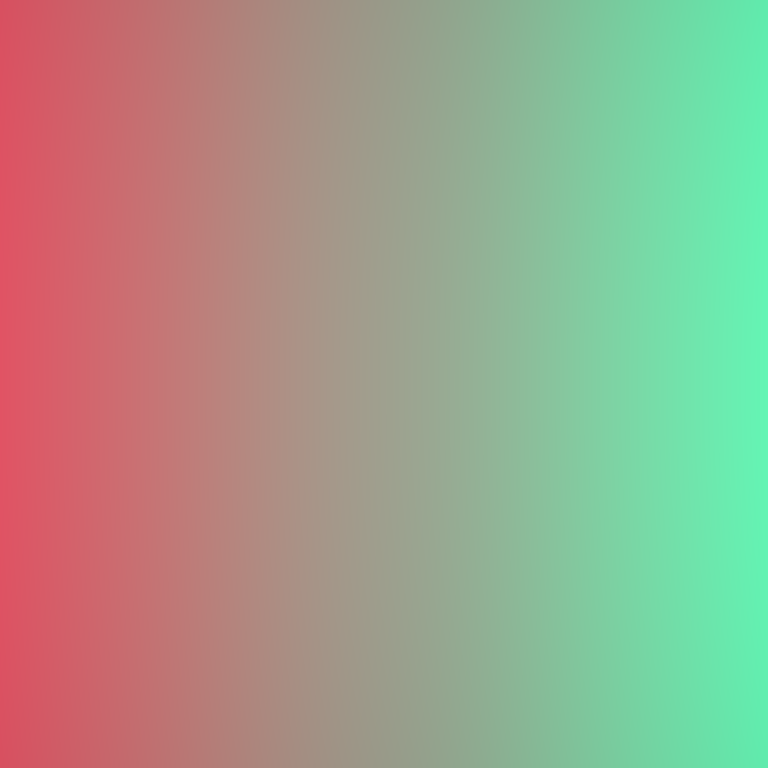
Abstract light effect, smooth gradient from red to green, calm atmosphere, soft blend, no room, no furniture, no objects.